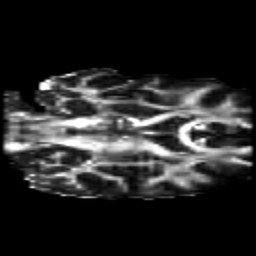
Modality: FA
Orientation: coronal
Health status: healthy
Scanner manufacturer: siemens
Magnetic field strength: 3 T
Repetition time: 10 s
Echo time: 0.092 s